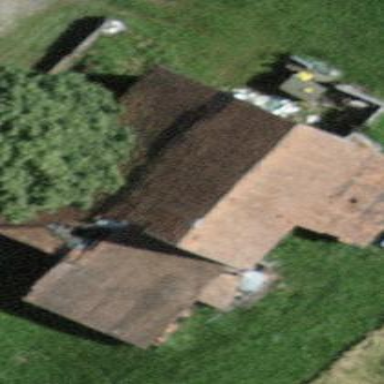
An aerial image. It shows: Rural barn.